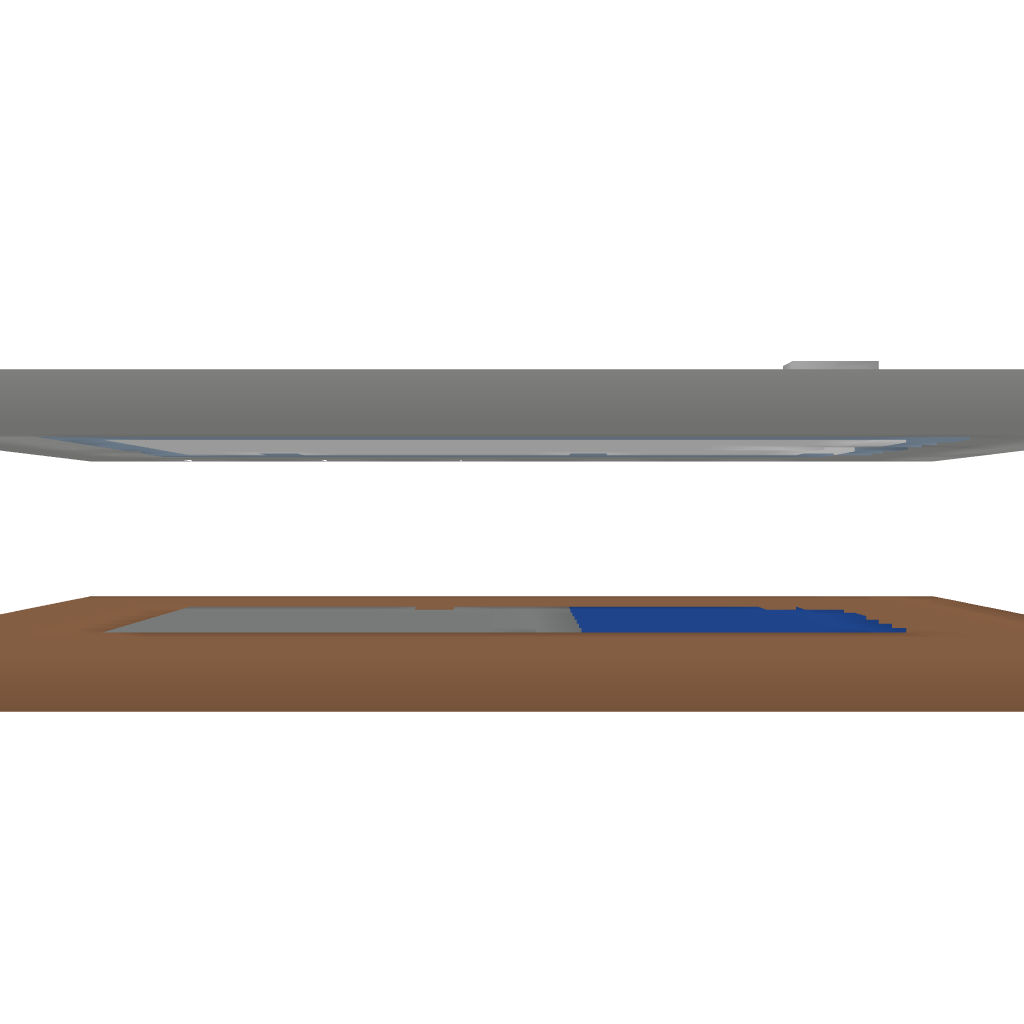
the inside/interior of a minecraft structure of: Lighted Swimming Pool